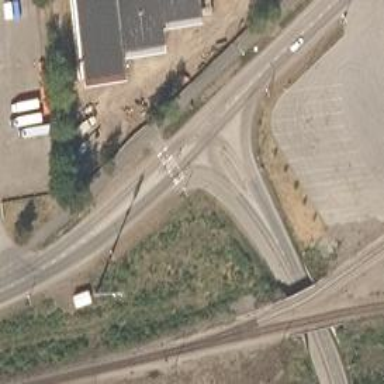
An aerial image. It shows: Asphalt cycleway with uncontrolled zebra crossing.